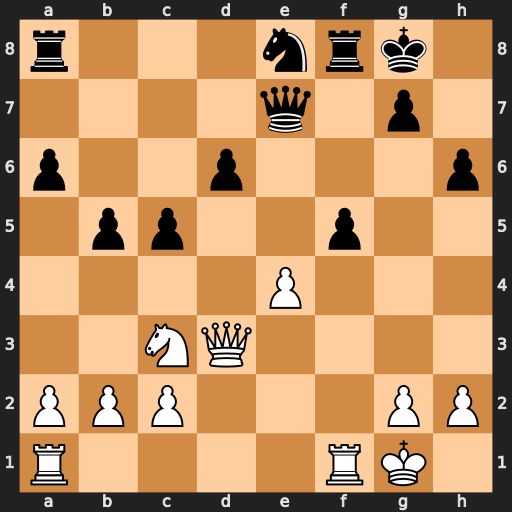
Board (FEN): r3nrk1/4q1p1/p2p3p/1pp2p2/4P3/2NQ4/PPP3PP/R4RK1
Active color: w
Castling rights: -
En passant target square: -
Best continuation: Qd5+ Kh7 Qxa8